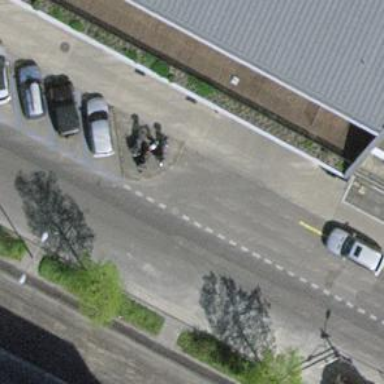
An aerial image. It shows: Sidewalk with concrete surface. The cycleway has asphalt surface.